Aerial crown-view tile of a tropical tree (Barro Colorado Island, Panama), acquired 20240918:
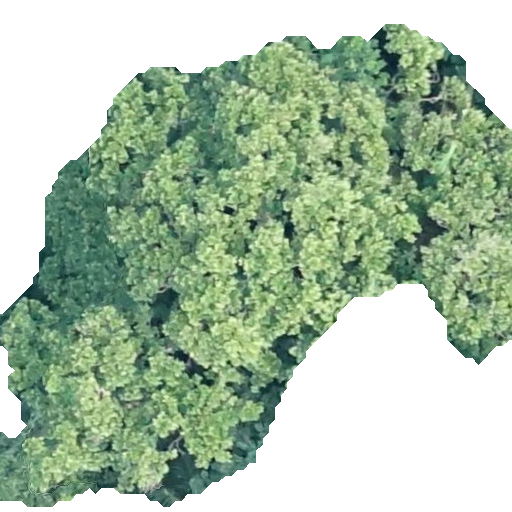
Species: Anacardium excelsum
GBIF accepted scientific name: Anacardium excelsum
Crown area: 267.646 m²